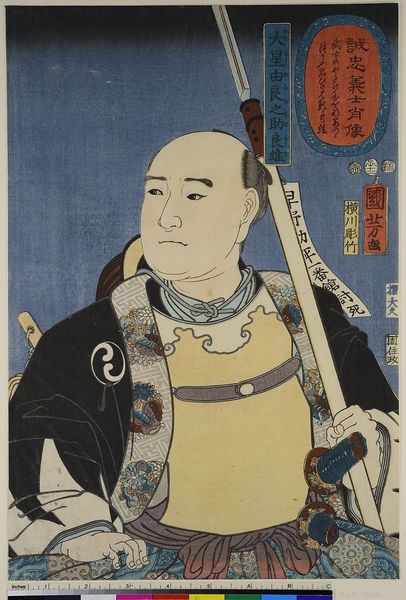
Titel: Ooboshi Yuranosuke Yoshio, aus der Serie: Bilder der aufrichtig treuen Krieger
Künstler: Utagawa Kuniyoshi
Standort: Hamburg
Institution: Museum für Kunst und Gewerbe Hamburg
Schlagwörter: portrait, person, holzschnitt, japan, schrift, ernst, glatze, schriftzeichen, stolz, druckgraphik, druckgrafik, schwert, soldat, krieger, ereignis, zeit, farbholzschnitt, situation, ereignisbild, samurai, edo, obi, historische, reproduktionen, druckerzeugnisse, porträt, persönlichkeit, hüftbild, soldatenleben, ukiyo, yin yang